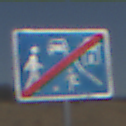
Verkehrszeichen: EndeVerkehrsberuhigterBereich
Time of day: Midday
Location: Outdoor (RoadRail)
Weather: Clear
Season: Summer
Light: Natural